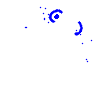
Particle: electron